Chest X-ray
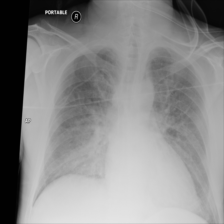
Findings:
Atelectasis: negative
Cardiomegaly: negative
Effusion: negative
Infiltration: negative
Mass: negative
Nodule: negative
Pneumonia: negative
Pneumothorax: negative
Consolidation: negative
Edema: negative
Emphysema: negative
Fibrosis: negative
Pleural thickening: negative
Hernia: negative